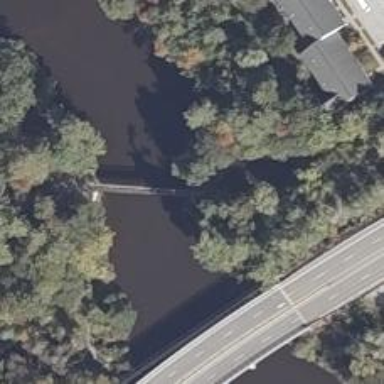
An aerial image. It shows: Path on bridge.